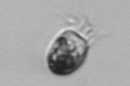
Label: Balanion